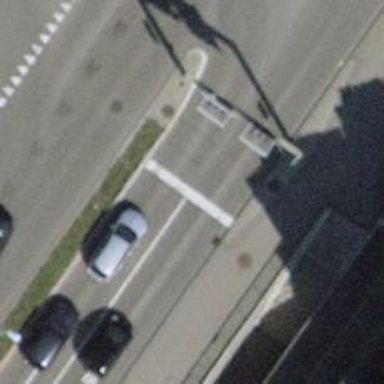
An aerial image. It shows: Road with traffic signals.